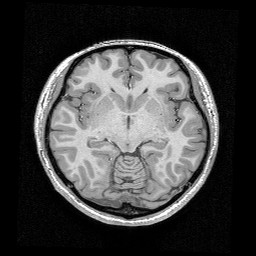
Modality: T1w
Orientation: coronal